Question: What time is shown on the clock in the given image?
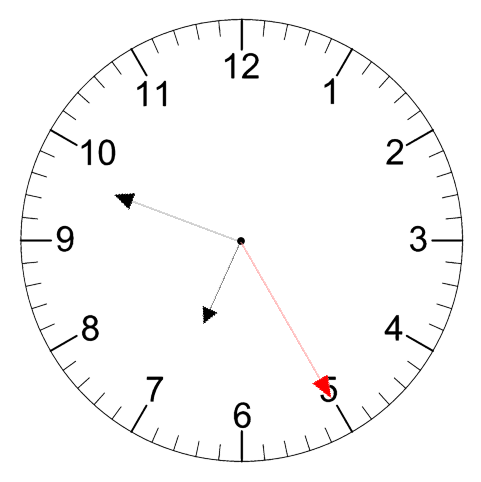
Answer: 06:48:25